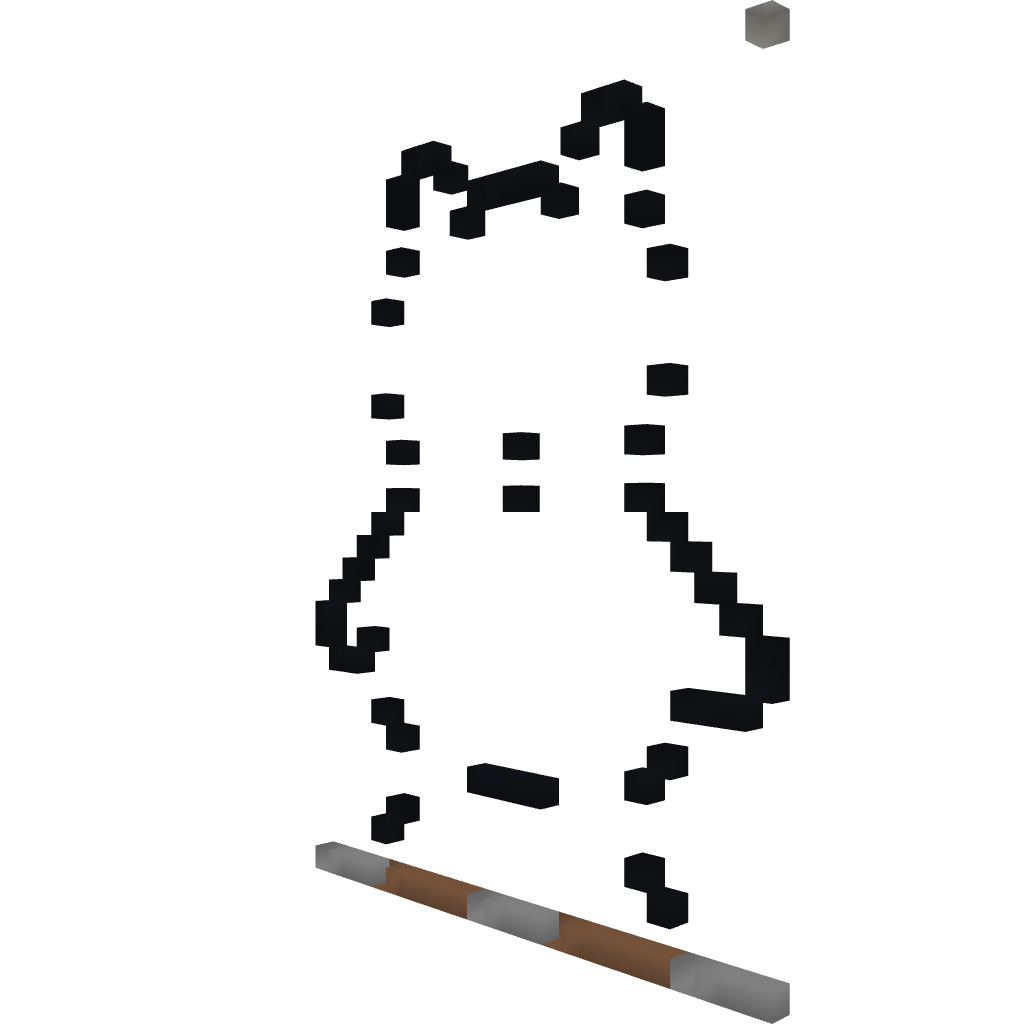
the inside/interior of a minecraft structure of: Monobear